The image folds the raw vibration samples of a bearing signal into a 2-D grayscale square (signal-to-image encoding). Diagnose the bearing from this image, choosing from: normal, inner_race, outer_race, ball.
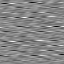
Answer: inner_race